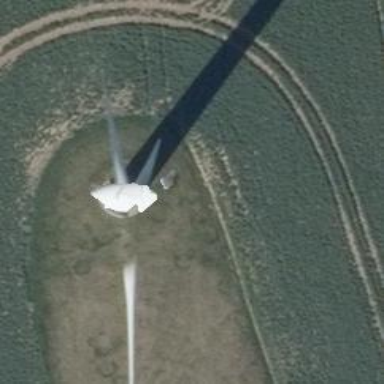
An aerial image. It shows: Wind generator in the form of horizontal axis wind turbine.